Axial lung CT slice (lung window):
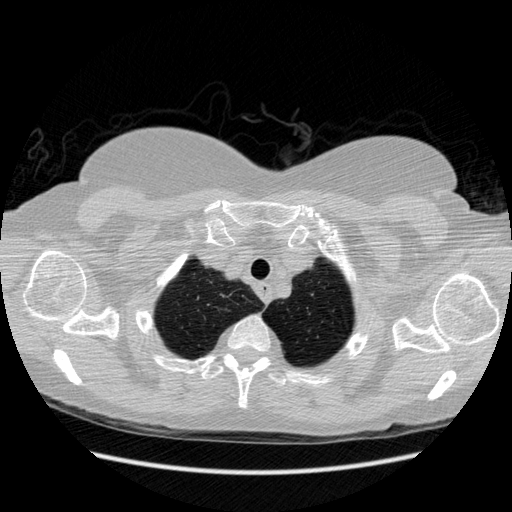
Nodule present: no